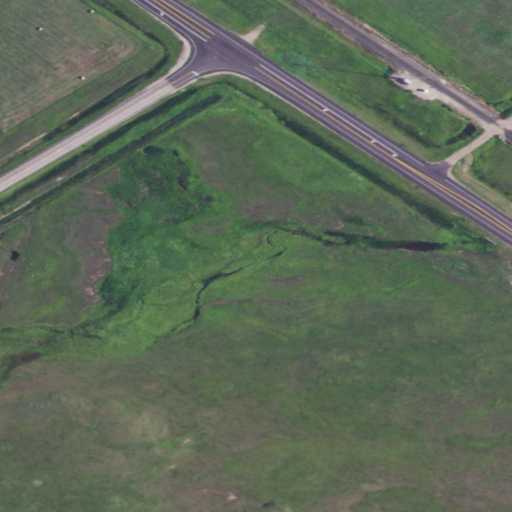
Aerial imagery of valley in North Dakota named Spencer Coulee containing grassland, low intensity development, medium intensity development, high intensity development, and open development